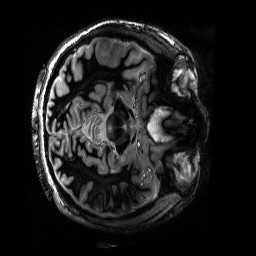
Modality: T1w
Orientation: axial
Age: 27
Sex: male
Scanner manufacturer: siemens
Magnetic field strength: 6.98 T
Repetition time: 4.5 s
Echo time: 0.00337 s